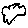
Label: cloud